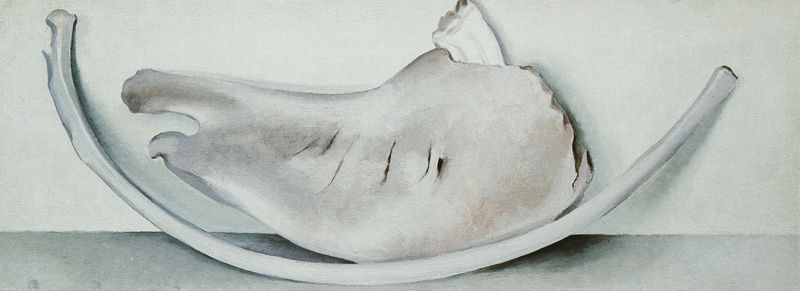
Titel: Rib and Jawbone
Künstler: Georgia O'Keeffe
Institution: Im Besitz der Künstlerin
Schlagwörter: blau, dunkel, flügel, gemälde, kopf, schatten, weiß, aquarell, komposition, bewegung, braun, frau, geschwungen, grau, hell, hintergrund, holz, licht, mund, nase, pastell, raum, schmuck, schwarz, tisch, zeichnung, ölbild, rot, tier, malerei, alt, wand, gesicht, mensch, präsentation, schale, schädel, silber, stein, tod, tot, horn, öl, ast, natur, einsam, kirche, boden, realismus, blatt, kreis, oval, pferd, rund, skulptur, stilleben, stillleben, relief, welle, ecke, schlagschatten, bogen, backen, hart, abstrakt, leere, modern, risse, formen, lila, schattierungen, kahl, kuh, monochrom, rind, spalten, weis, grisaille, ich seh nix, querformat, falte, realistisch, symmetrie, floral, schaukel, plastik, wange, liegend, assemblage, umriss, foto, kante, segment, fleisch, knochen, vanitas, memento mori, schwein, waage, unterlage, gemalt, rechteck, linie, kohle, kontur, symmetrisch, leblos, schulterblatt, acryl, form, plastisch, becken, geschnitten, halbmond, schnitt, gebogen, hallo, kunst, mahlzeit, reduziert, schematisch, löcher, organisch, halbkreis, halbrund, segmentbogen, kurve, küche, rau, fisch, schweigen, öffnung, skelett, schattiert, ende, kiefer, jesus, picasso, antik, hilfe, plastizität, maul, hell-dunkel-kontrast, naturalistisch, museum, wal, hörner, grund, wildschwein, sauber, weich, gips, geweih, verletzung, strahlend, ochsen, stier, gegenstand, objekt, format, rötel, sakral, aufnahme, stierkopf, tierkopf, einhorn, installation, rille, beuys, längs, schlciht, gegenständlich, kerben, elfenbein, zerfall, wiege, rüssel, zahn, kratzer, riss, gerippe, skellett, gezackt, pilz, friedlich, teil, archäologie, schnitte, grua, rippe, uni, asymmetrisch, zackig, bruch, länglich, materie, biomorph, formatfüllend, spalt, kadaver, dinosaurier, gebeine, mammut, beckenknochen, zoologie, überreste, verlust, steinzeit, k.a., skellet, fasern, fundstück, prähistorisch, ritz, schaale, rätselhaft, geschlitzt, schlitze, amerikanisch, ready made, grauwerte, leuchtet, rest, eklig, zeitgenössische kunst, zerbrechlichkeit, faszination, mondrian, ausgefranst, wippe, o'eeffe, meditativ, dezent, ritze, georgia o'eefe, tierschädel, alsob, ausergewönlich, backenzahn, bogenform, dinosavrius, farbenrediziert, flächenform, grau wess knochen, halboval, halbrunde schale, knocheen, kunstz, kühl scheach, labilität, leicht kalt blatt, mamont, mobil, object trouve, paläontologie, pflanzlch, picaso, schale mit pferdekopf, schatierungen, schweinekopf, spannende, trompe-loeil, unbewusste, urzeit, valeurs, vergägnlichkeit, wippend, zeitgenosse, überreste der epochen